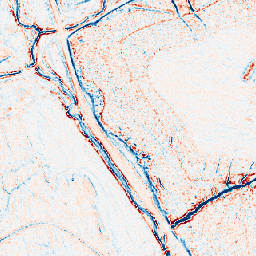
Category: edge_preserving
Decomposition family: anisotropic_diffusion
Decomposition parameters: iterations: 5
kappa: 10
gamma: 0.2
Upsampling method: nearest
Upsampling parameters: scale: 4
Upsampling scale: 4